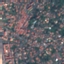
Label: Residential